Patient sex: M
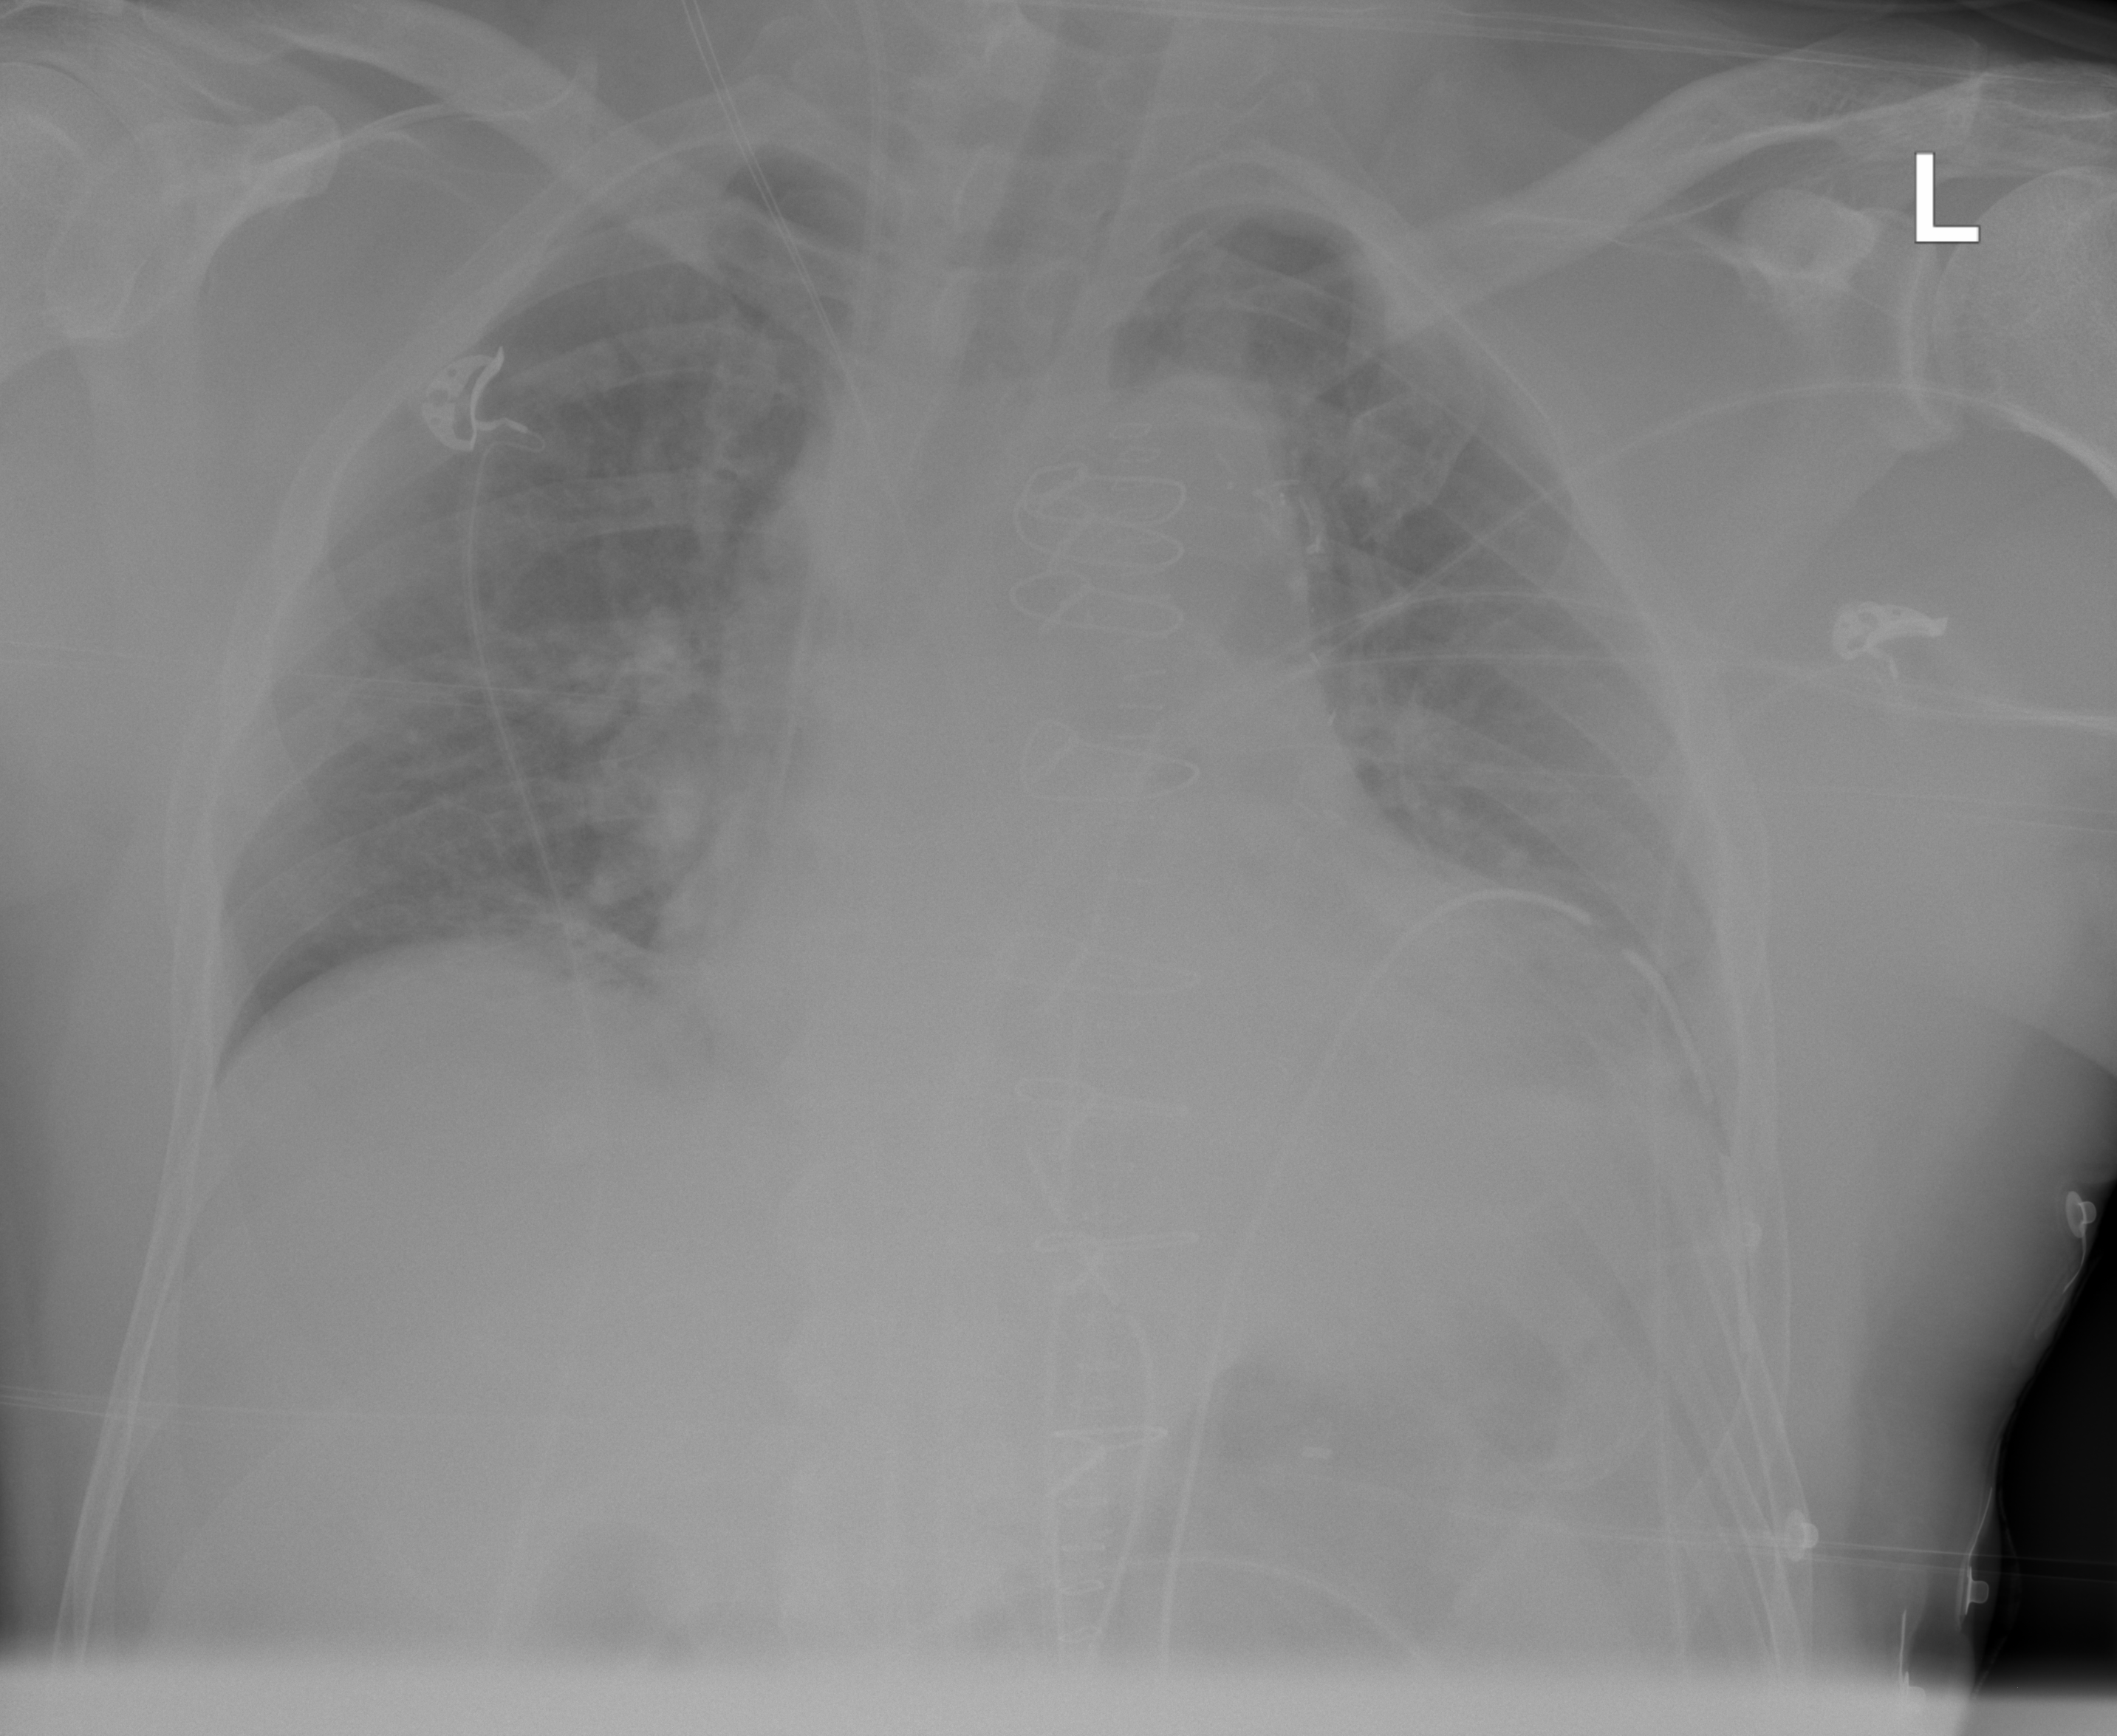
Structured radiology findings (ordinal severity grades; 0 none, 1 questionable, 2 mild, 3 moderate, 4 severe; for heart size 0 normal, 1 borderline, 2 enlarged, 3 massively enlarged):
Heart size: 0
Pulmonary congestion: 2
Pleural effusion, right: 0
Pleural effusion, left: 2
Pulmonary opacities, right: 0
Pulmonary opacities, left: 0
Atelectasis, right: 0
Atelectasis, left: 2